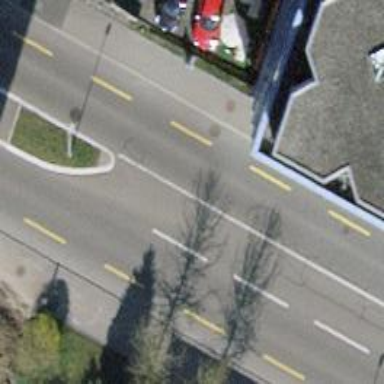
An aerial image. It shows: Tertiary road with asphalt surface including cycle lane.